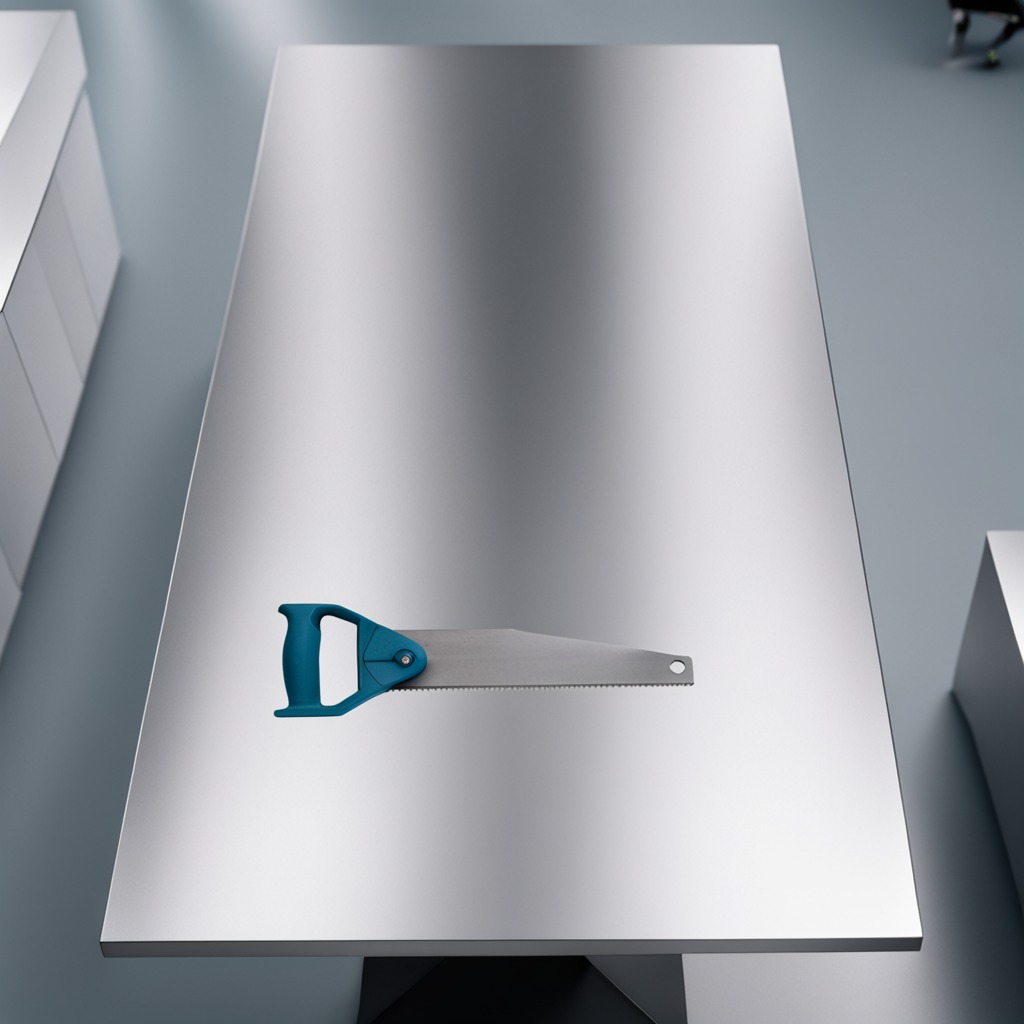
A handheld metal saw is lying on the stainless steel table.